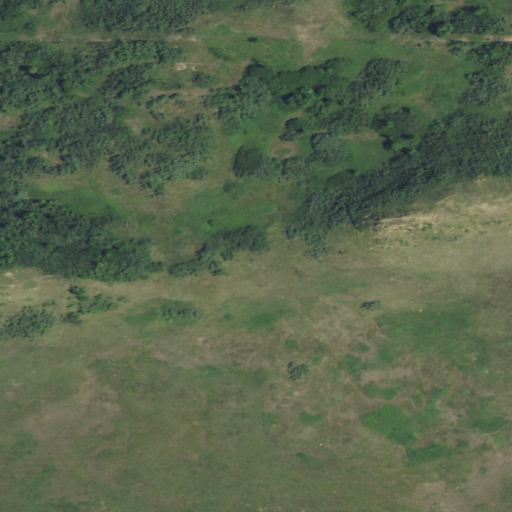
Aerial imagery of mountains in North Dakota named McGregory Buttes containing shrub, deciduous forest, and mixed forest